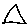
Label: triangle